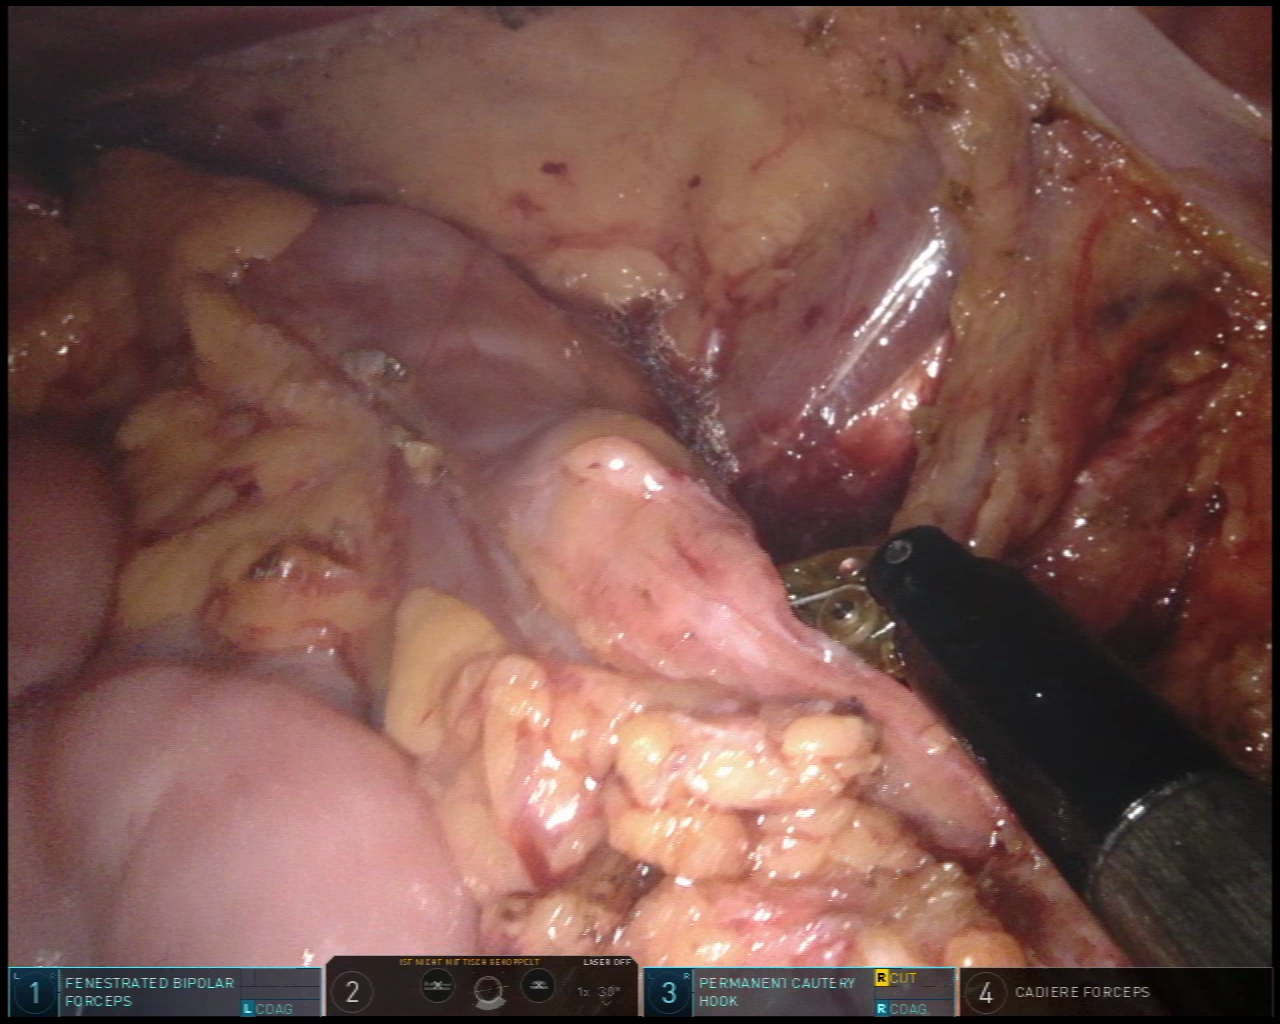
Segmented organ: ureter
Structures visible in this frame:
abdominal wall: yes
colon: yes
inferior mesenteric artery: no
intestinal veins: no
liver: no
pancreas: no
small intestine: yes
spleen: no
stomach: no
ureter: yes
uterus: no
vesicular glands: no